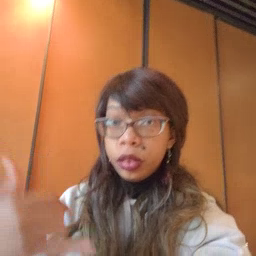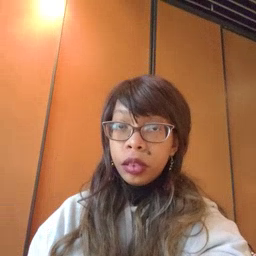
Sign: after